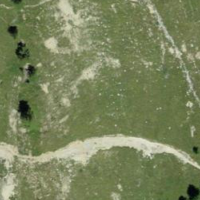
EUNIS habitat code: 23
Species observed at this site:
Arctostaphylos uva-ursi
Issoria lathonia
Arnica montana
Fabriciana niobe
Melitaea didyma
Melanargia galathea